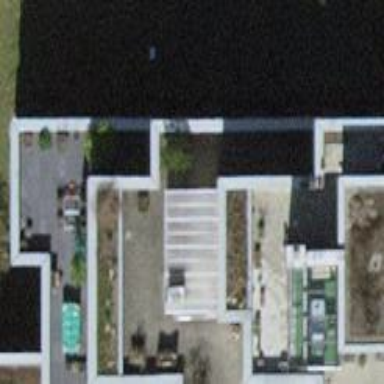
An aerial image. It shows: Flat-roofed apartment building.